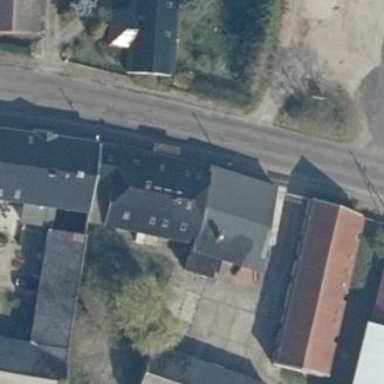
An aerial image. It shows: Simple and straightforward house.